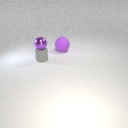
small gray rubber cylinder in front of large purple rubber sphere